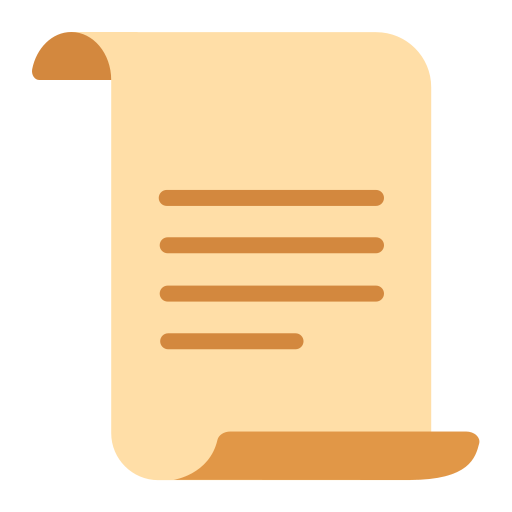
scroll flat